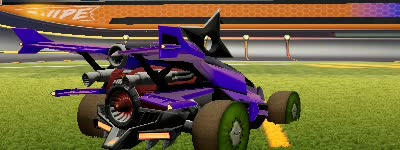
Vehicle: aftershock